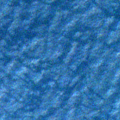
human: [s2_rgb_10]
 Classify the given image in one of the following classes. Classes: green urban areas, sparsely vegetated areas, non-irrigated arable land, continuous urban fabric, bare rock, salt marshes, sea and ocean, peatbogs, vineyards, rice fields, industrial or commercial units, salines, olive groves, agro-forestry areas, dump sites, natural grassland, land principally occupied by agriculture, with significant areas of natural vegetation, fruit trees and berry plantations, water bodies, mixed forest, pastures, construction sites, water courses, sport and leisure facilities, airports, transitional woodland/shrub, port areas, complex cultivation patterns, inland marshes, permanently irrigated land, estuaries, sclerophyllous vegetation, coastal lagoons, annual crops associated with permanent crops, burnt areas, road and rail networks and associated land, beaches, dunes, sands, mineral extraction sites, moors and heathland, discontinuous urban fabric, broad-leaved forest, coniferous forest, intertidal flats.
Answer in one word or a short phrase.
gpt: sea and ocean